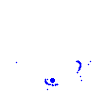
Particle: pion